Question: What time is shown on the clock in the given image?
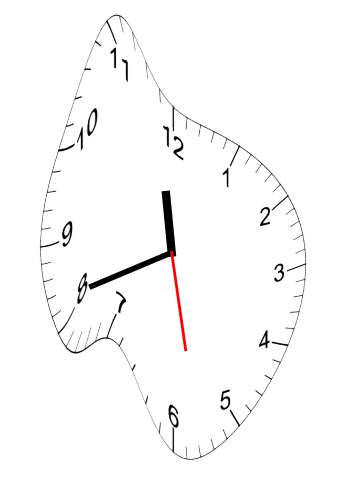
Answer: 11:41:28